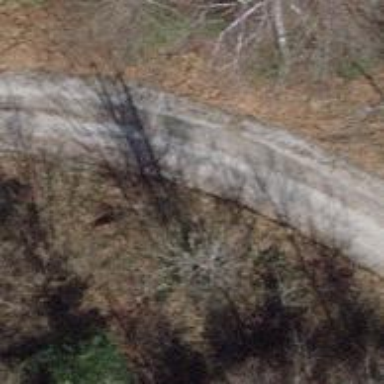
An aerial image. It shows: Gravel track with grade2 tracktype.